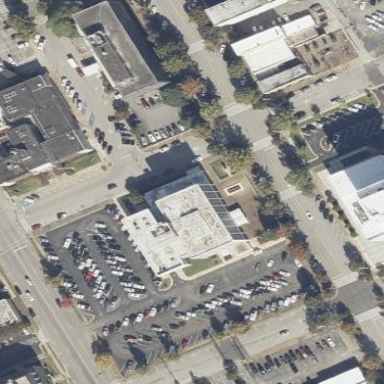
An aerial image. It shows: Courthouse building.